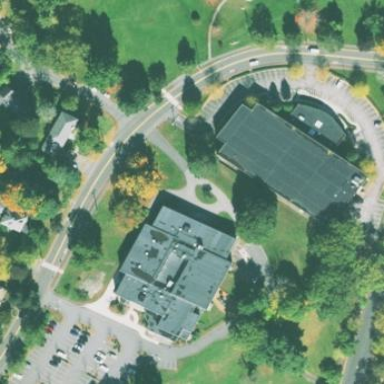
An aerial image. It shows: Community centre building.